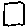
Label: square